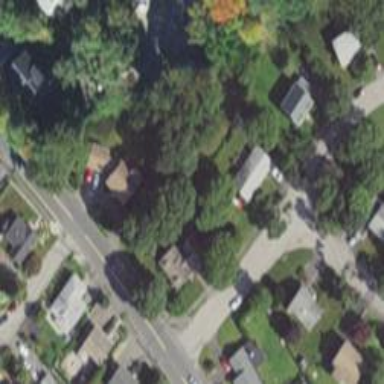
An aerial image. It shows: Neighborhood.